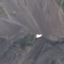
Land use / land cover: HerbaceousVegetation